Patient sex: M
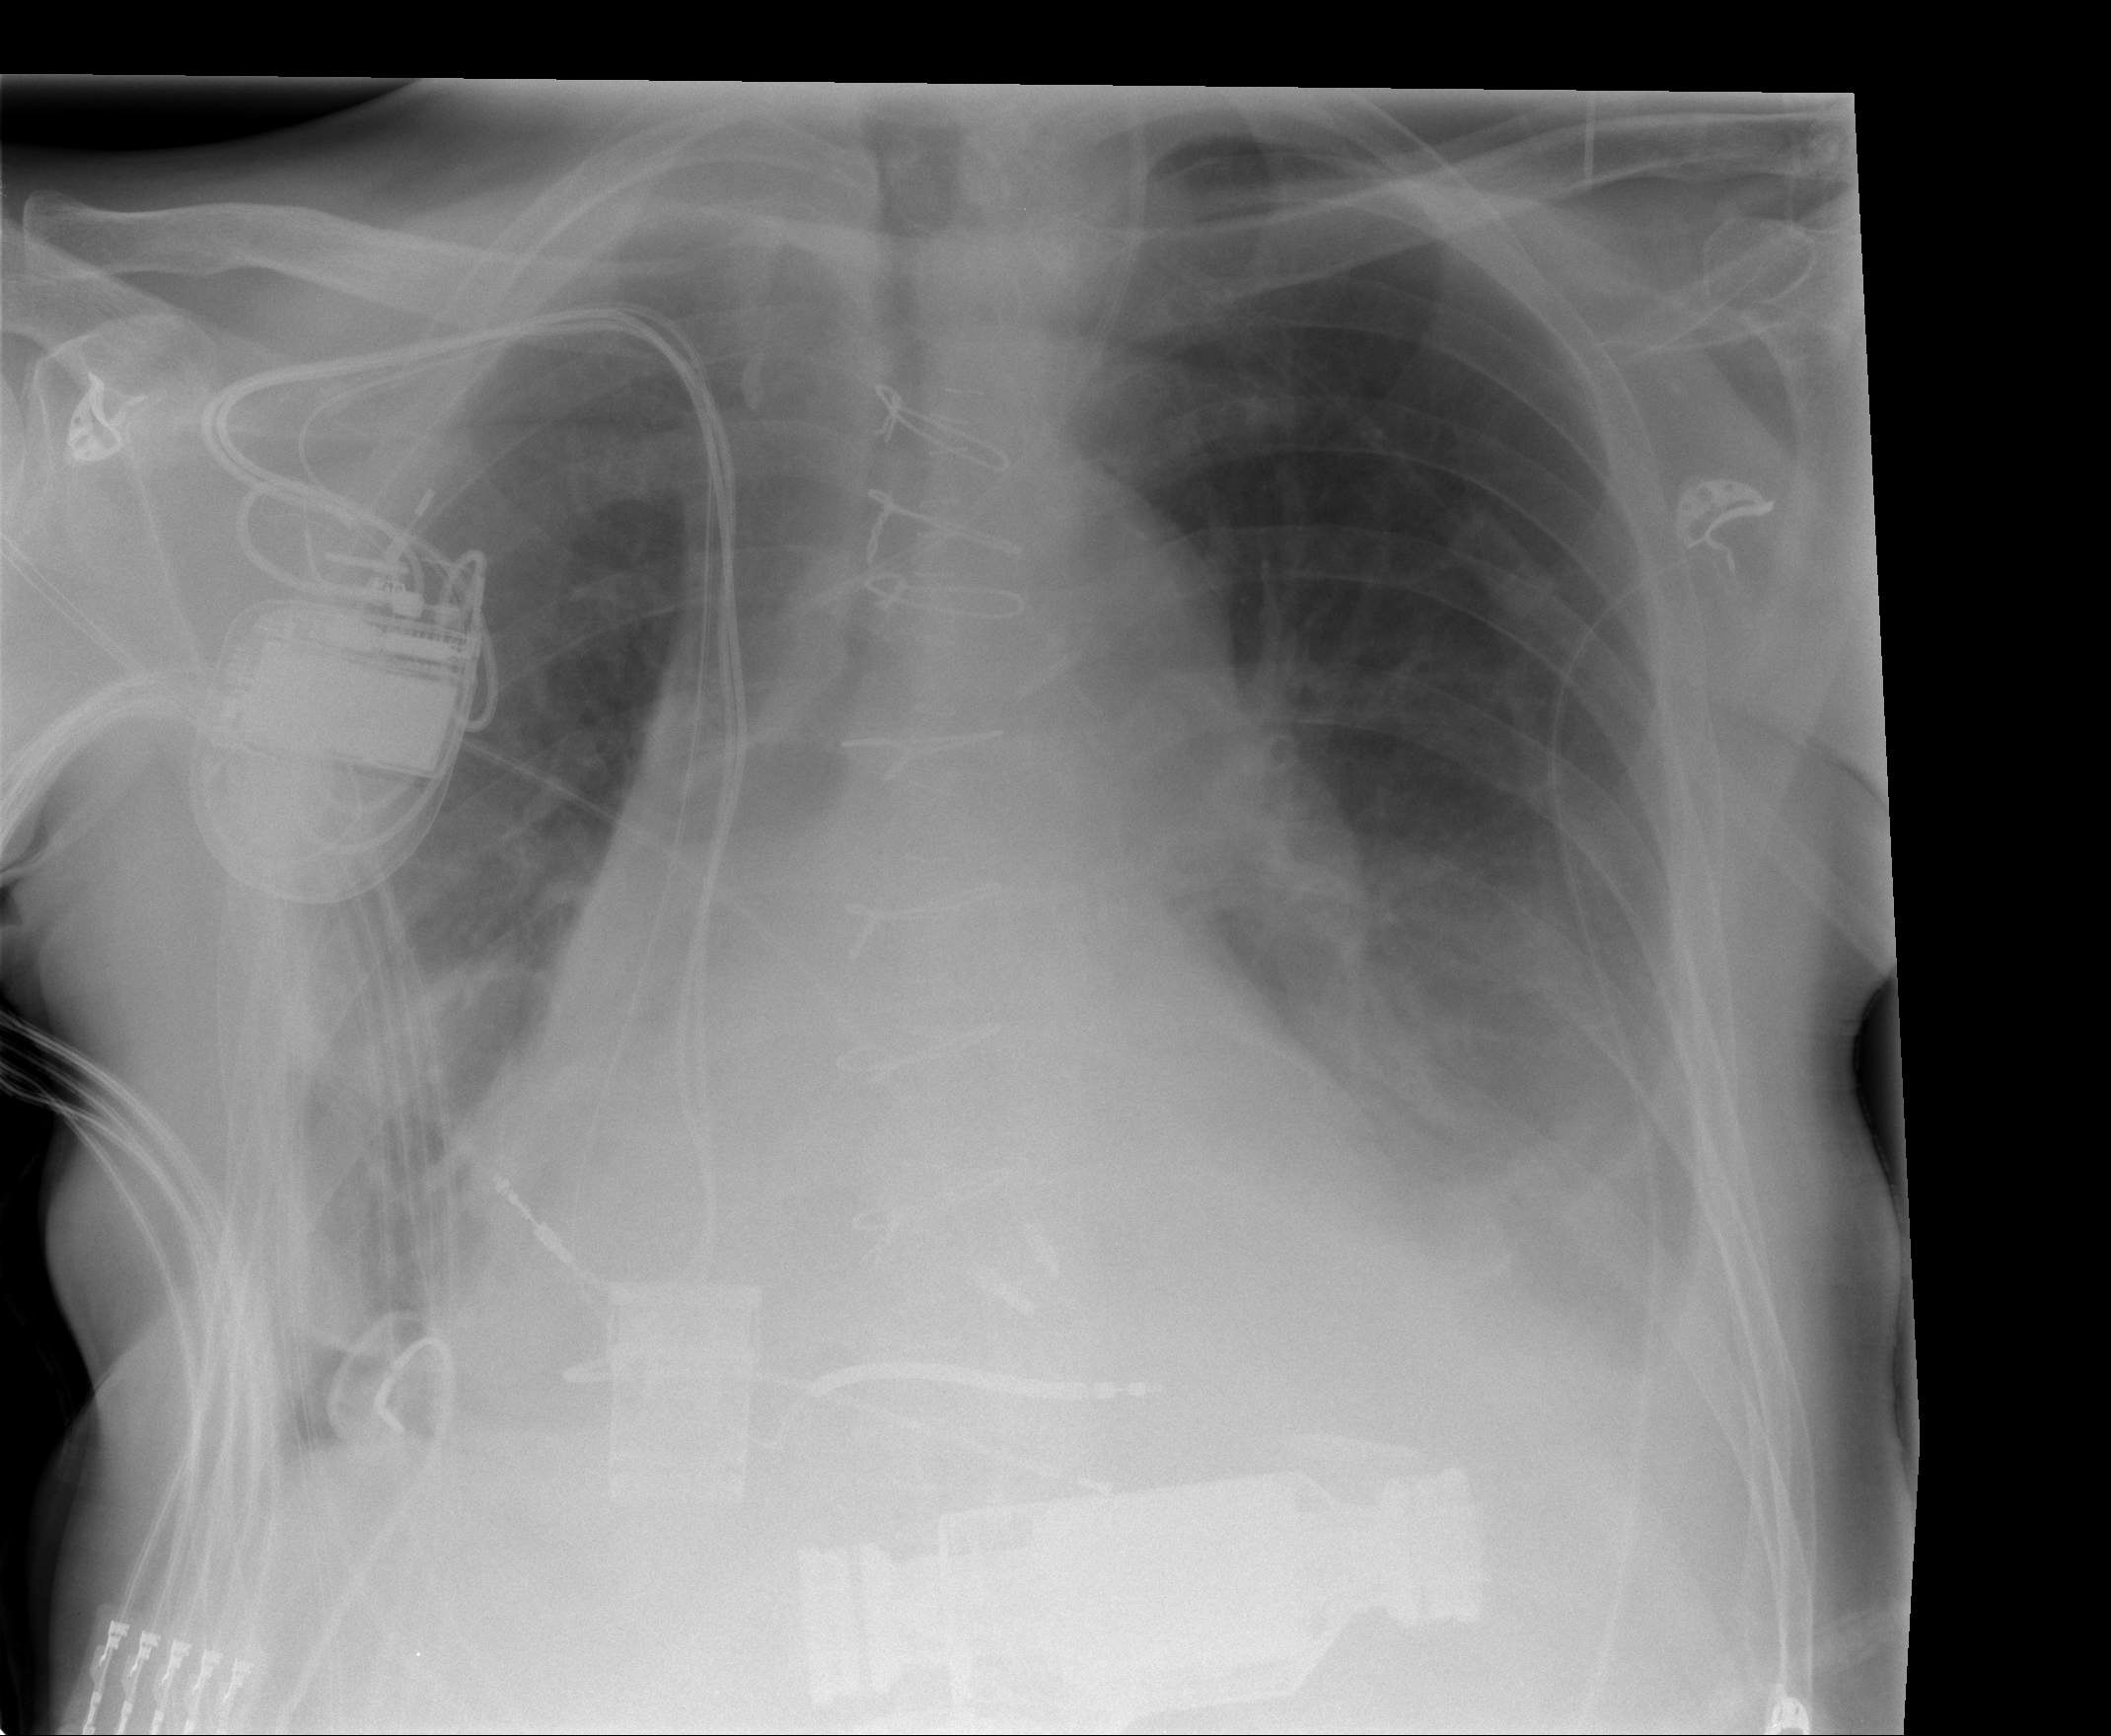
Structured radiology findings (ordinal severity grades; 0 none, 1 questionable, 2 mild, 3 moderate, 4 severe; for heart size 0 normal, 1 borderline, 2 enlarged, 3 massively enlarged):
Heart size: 3
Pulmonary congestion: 0
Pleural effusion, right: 2
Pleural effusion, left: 2
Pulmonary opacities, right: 0
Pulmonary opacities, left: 0
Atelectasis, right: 0
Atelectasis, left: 0